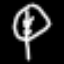
Label: leaf